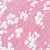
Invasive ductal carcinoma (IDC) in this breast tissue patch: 0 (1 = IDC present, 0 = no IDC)